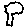
Label: tree